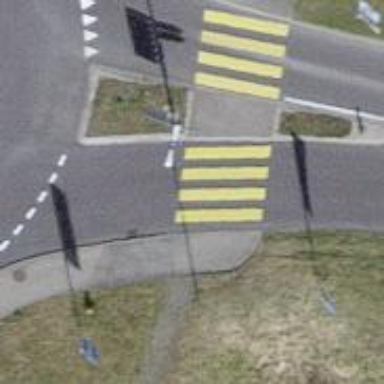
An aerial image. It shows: Kerb serving as barrier.